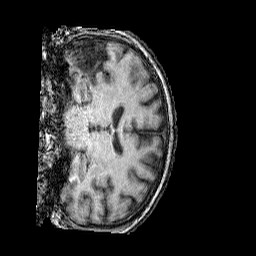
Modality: T1w
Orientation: coronal
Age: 49
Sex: female
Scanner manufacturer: siemens
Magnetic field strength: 3 T
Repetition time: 2.25 s
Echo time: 0.00415 s